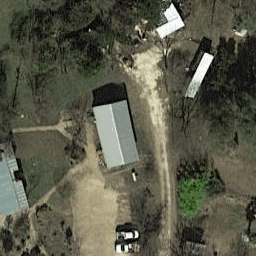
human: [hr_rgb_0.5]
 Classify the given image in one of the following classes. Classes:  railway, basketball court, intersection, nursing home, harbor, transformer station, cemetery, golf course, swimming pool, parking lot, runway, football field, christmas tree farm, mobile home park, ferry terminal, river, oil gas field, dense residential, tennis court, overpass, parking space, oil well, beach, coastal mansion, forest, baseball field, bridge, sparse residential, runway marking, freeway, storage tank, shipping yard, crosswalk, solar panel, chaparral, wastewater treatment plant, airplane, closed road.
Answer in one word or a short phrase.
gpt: sparse residential